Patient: sex F, age 44
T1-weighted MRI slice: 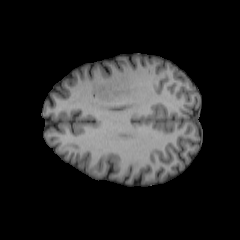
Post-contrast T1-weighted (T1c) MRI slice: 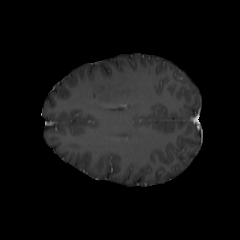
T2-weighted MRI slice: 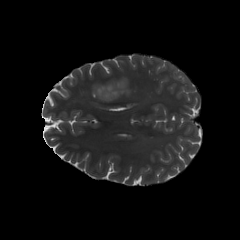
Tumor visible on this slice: yes
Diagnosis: Oligodendroglioma, IDH-mutant, 1p/19q-codeleted
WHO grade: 2